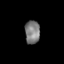
Tissue: skin
Cell type: Epithelial cells
Senescence score: 0.2114
Nuclear area (px): 343
Mean DAPI intensity: 123.965